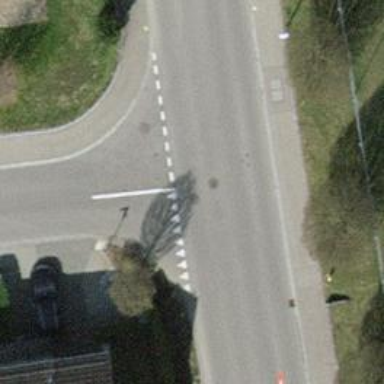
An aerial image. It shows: Road with "give way" sign.